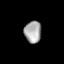
Tissue: lung
Cell type: Myeloid cells
Senescence score: 0.2269
Nuclear area (px): 360
Mean DAPI intensity: 167.633